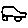
Label: car